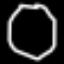
Label: octagon